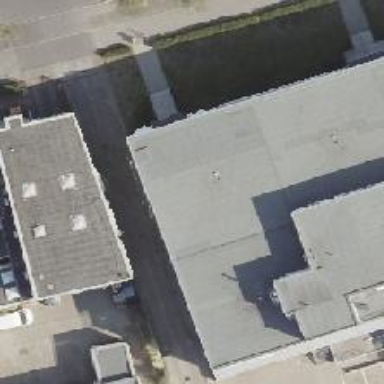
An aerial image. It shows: Clothing store.